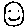
Label: smiley face